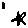
Label: star